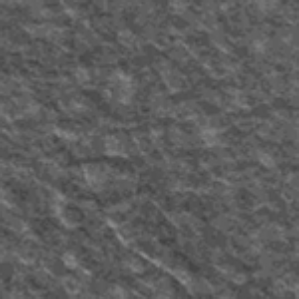
Label: frost